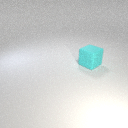
large cyan rubber cube